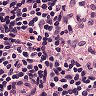
Metastatic tissue present: no